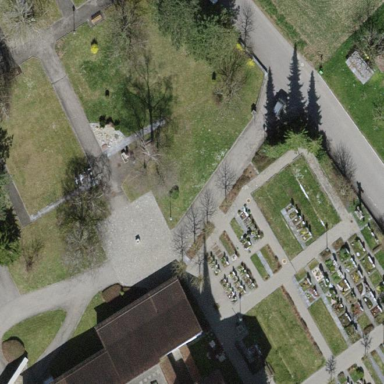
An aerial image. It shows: Grave yard.